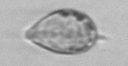
Label: Prorocentrum_triestinum